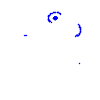
Particle: electron